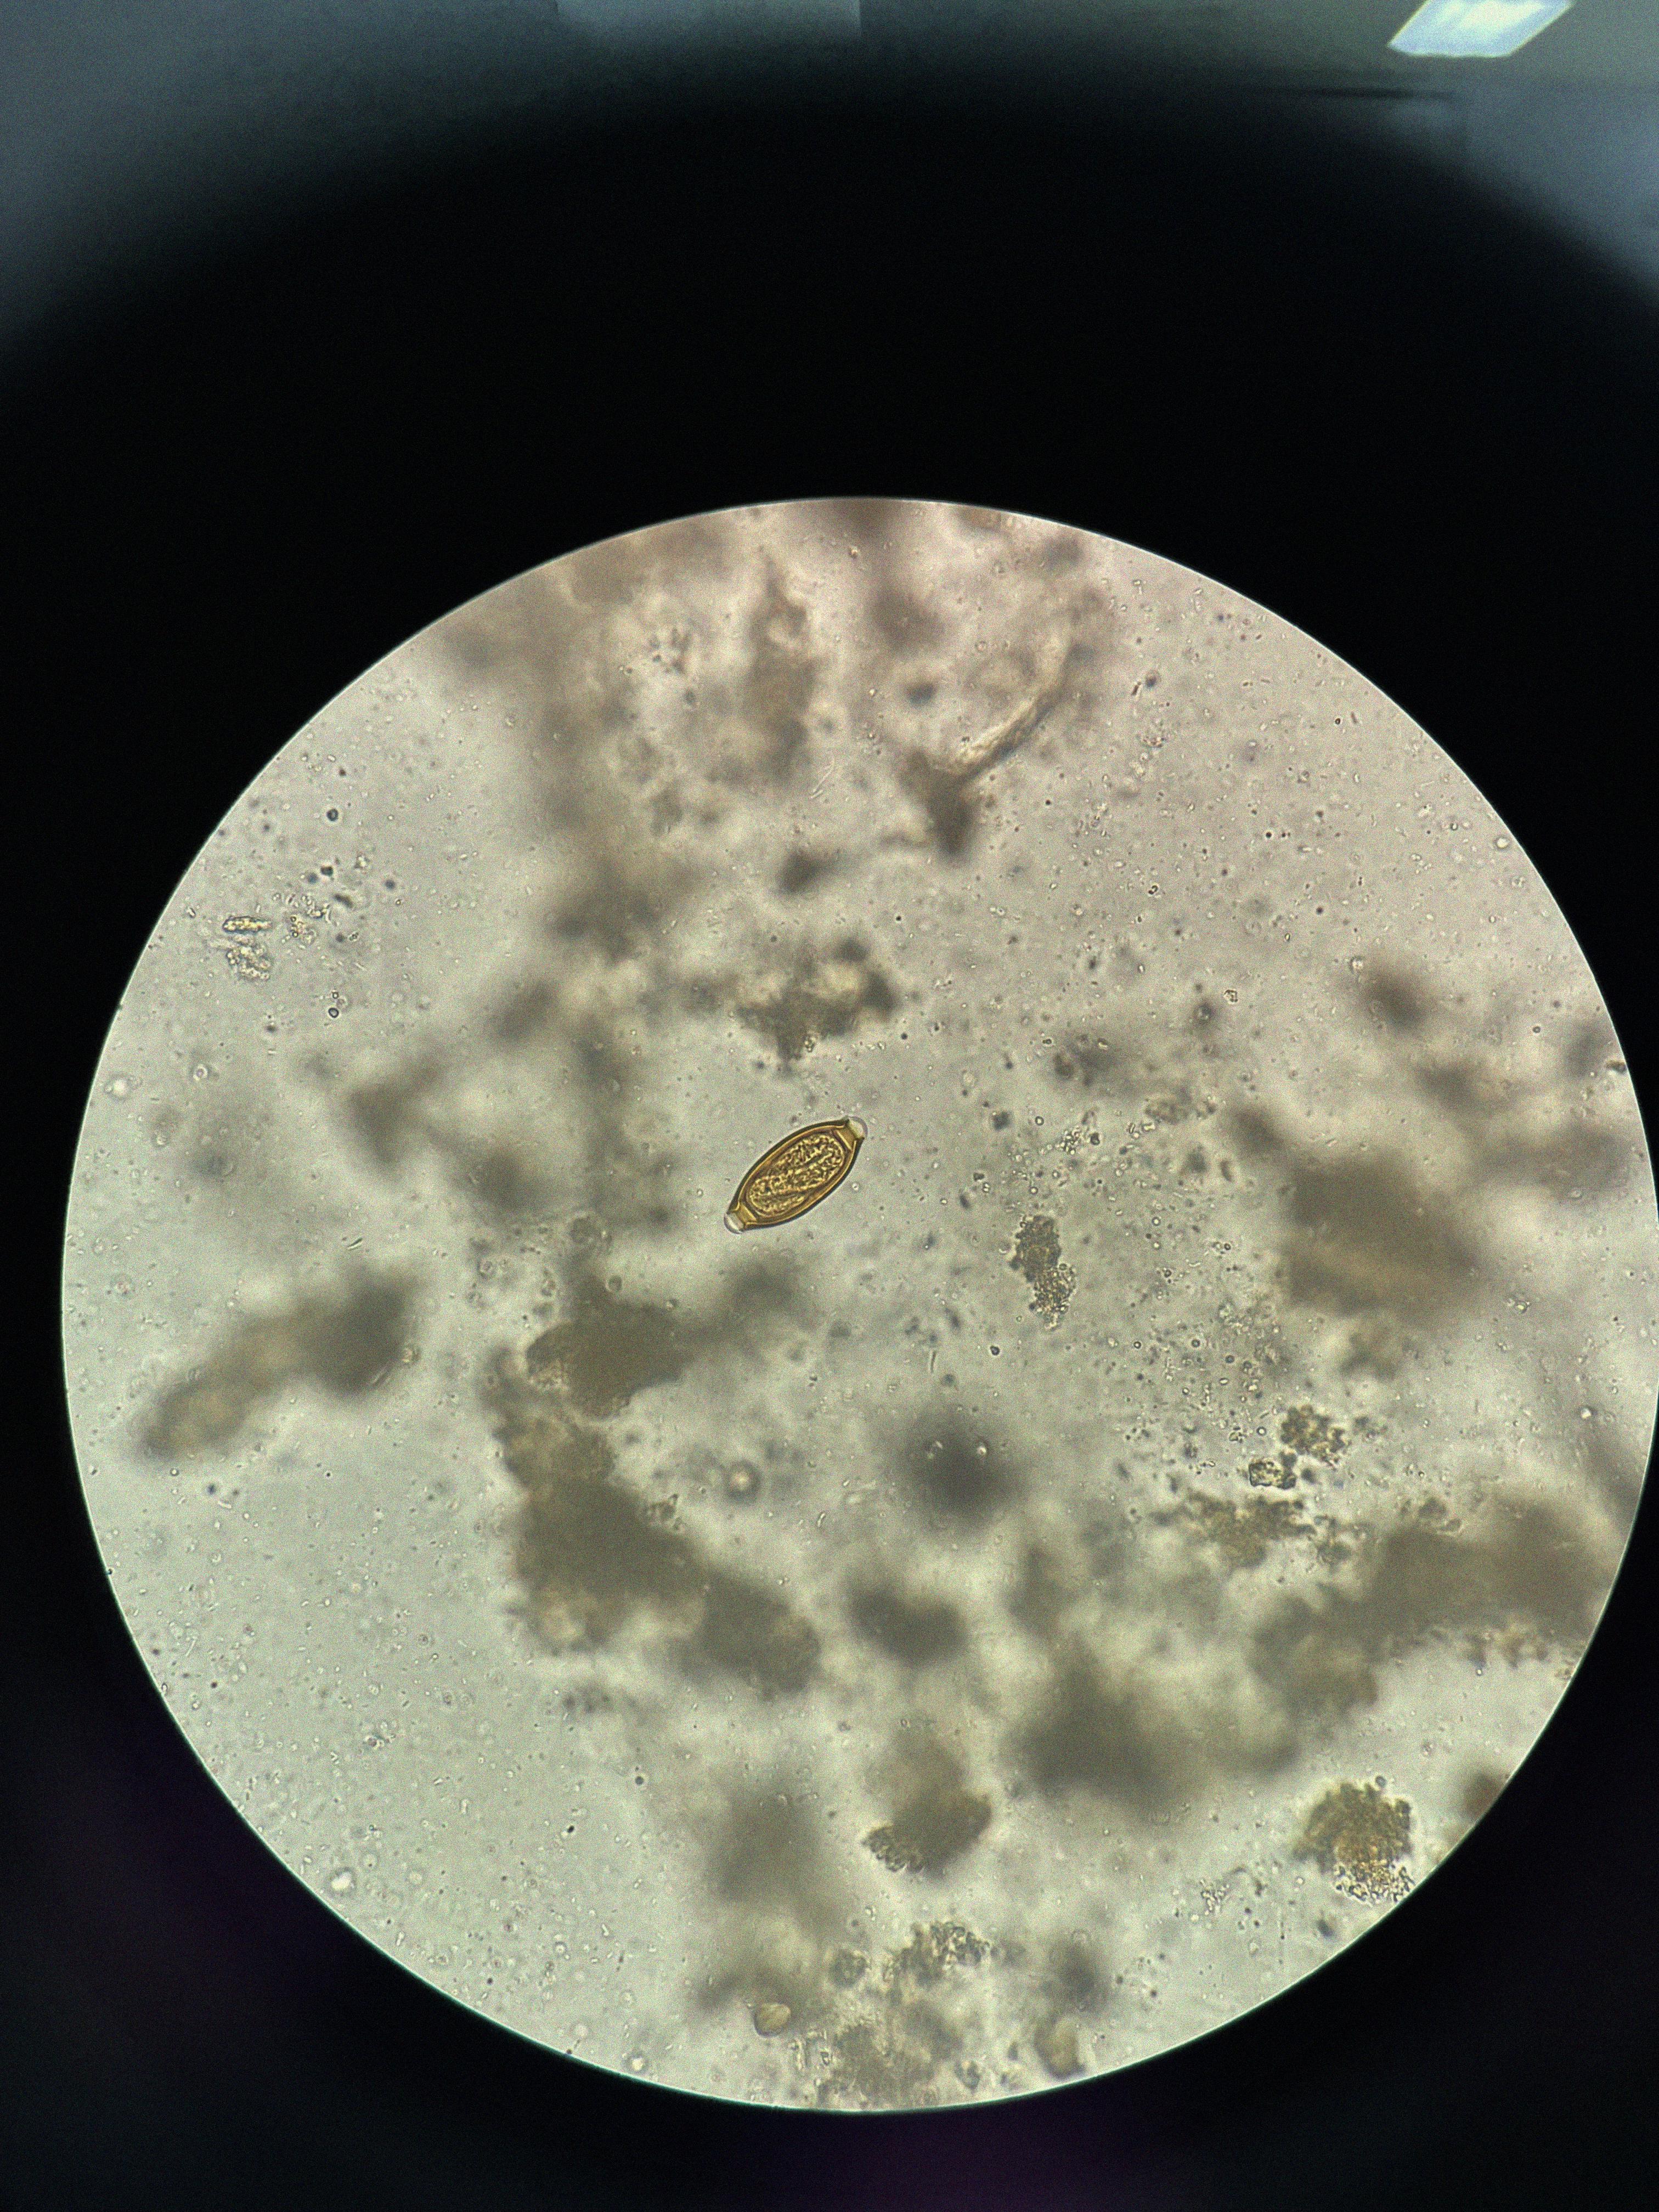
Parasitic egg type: Trichuris trichiura